Interaction volume radius: 10 \u00c5
Interaction volume height: 15 \u00c5
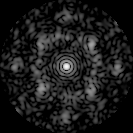
Disorder parameter: 0.6324